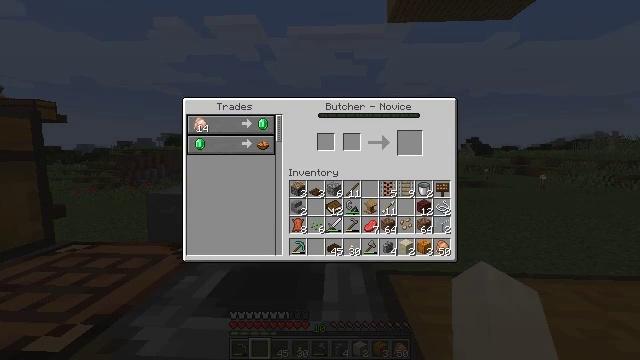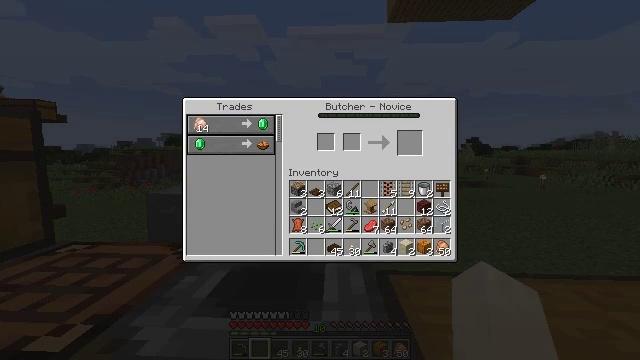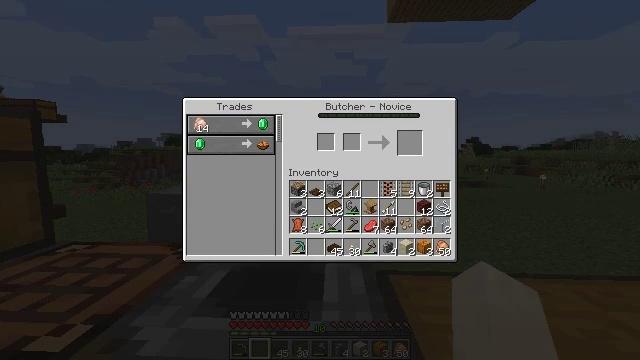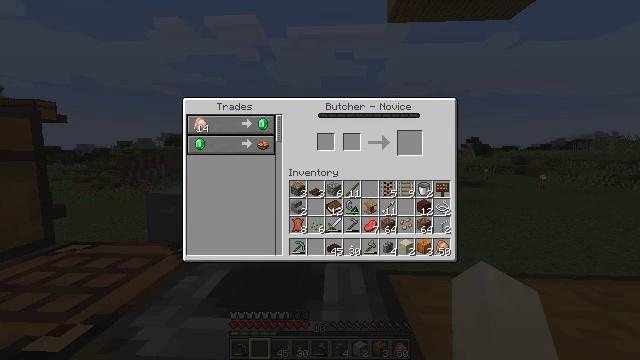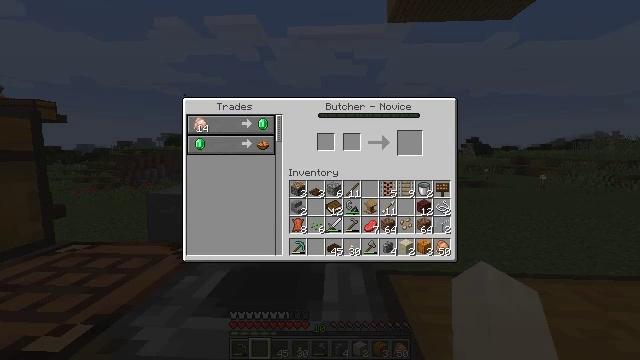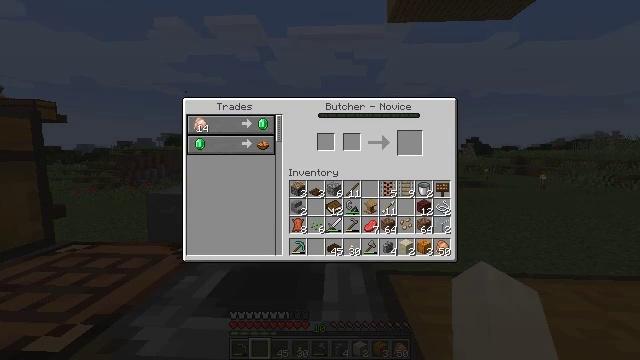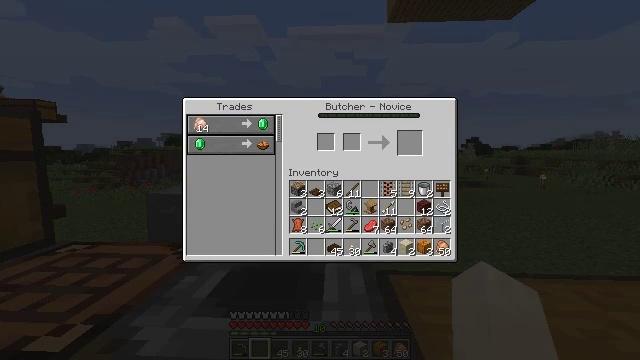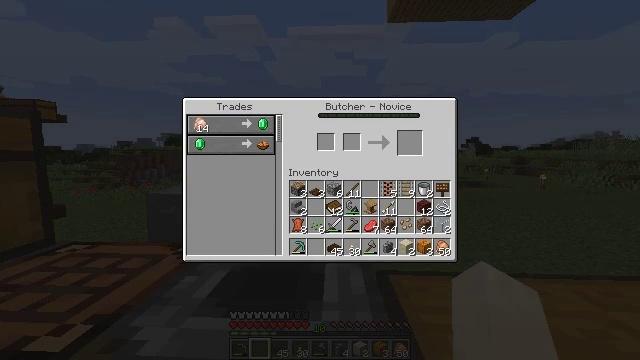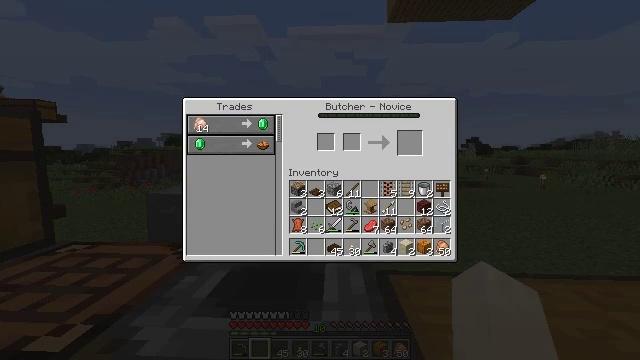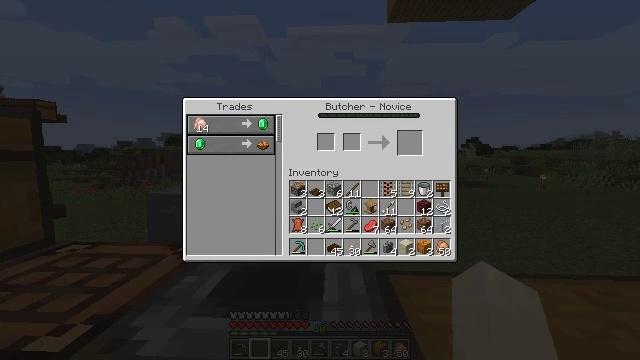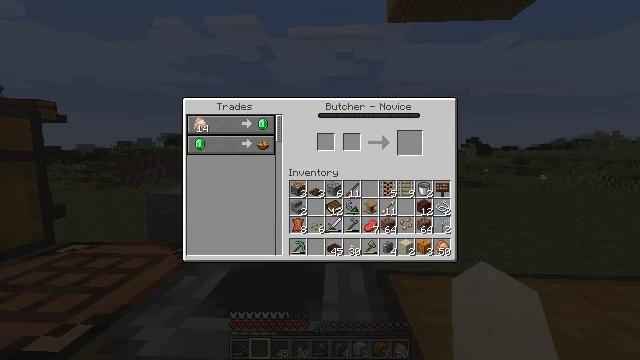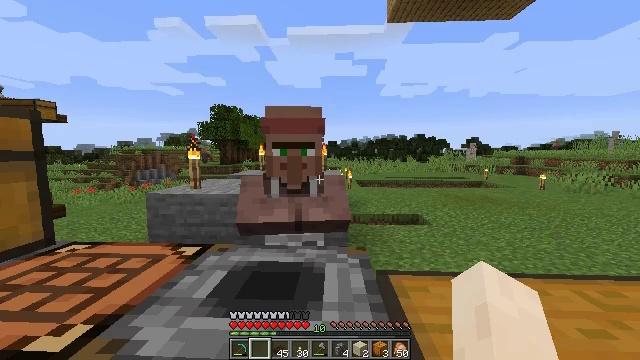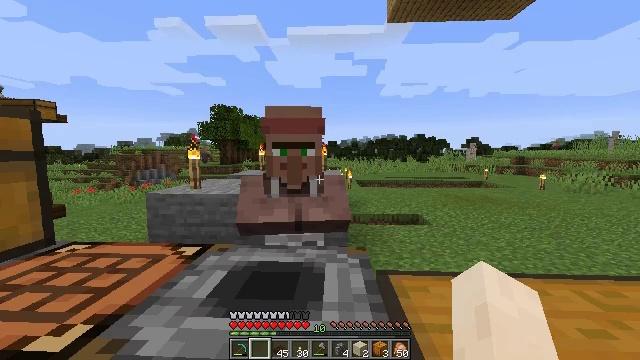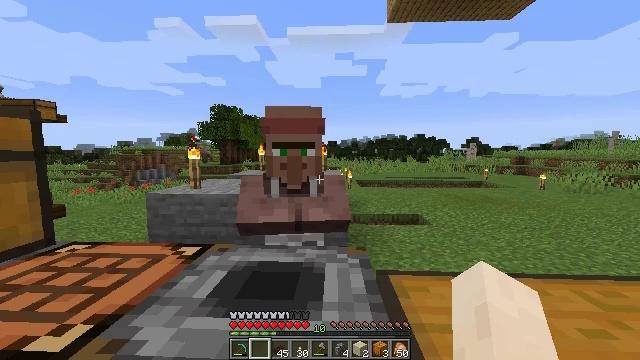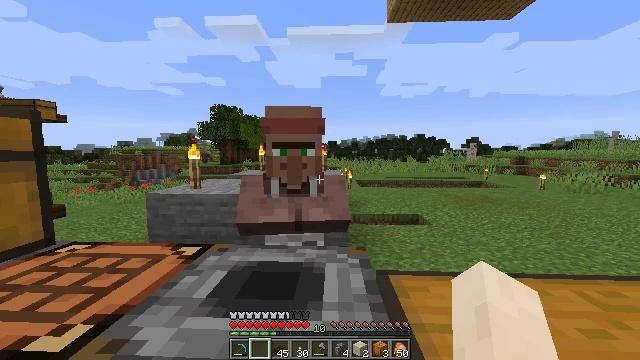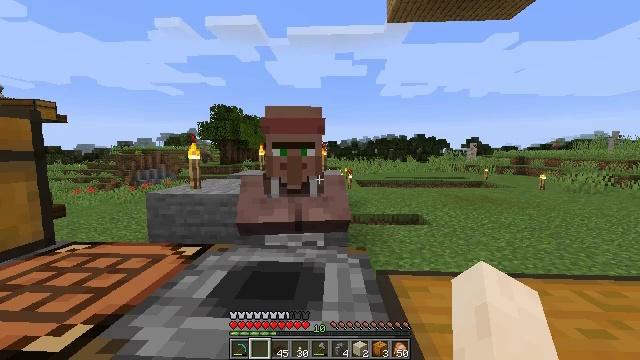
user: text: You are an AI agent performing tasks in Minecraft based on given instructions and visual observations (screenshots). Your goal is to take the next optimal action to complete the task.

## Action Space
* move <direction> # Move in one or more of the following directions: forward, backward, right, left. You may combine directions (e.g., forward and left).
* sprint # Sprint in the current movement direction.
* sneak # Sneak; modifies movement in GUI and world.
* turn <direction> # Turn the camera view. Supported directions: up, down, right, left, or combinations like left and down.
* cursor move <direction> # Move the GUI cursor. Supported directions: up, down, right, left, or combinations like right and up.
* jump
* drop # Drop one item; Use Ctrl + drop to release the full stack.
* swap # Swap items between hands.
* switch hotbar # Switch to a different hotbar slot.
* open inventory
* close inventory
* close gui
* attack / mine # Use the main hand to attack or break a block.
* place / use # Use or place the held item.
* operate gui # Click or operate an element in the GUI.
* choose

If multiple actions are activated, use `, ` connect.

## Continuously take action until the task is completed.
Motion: motion action
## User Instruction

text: Mine the smoker to break it.
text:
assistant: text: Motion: no_op
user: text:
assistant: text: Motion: no_op
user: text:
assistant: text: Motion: no_op
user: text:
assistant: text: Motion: no_op
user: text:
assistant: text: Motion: no_op
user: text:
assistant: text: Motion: no_op
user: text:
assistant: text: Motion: no_op
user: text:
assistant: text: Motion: no_op
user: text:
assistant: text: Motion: no_op
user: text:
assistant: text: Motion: no_op
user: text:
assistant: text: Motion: no_op
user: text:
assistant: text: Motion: no_op
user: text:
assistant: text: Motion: no_op
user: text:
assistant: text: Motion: no_op
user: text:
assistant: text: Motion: no_op
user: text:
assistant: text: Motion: no_op
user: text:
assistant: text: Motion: no_op
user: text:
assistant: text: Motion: no_op
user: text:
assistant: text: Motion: turn right
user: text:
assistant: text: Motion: turn right and down
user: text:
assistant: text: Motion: turn right and down
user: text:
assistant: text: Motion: turn right and down
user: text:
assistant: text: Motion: turn right and down
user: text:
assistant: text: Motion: turn right and down
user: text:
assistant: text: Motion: turn right and down
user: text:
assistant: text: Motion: turn right
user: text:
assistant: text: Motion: turn right
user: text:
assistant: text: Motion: turn right and down
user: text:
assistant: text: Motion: turn right
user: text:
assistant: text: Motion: no_op